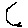
Label: hexagon